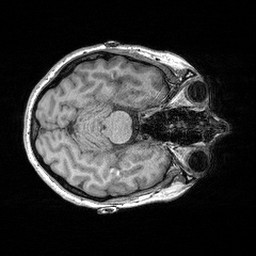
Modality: T1w
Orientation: axial
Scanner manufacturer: siemens
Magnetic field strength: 3 T
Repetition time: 2.3 s
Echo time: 0.00298 s